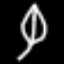
Label: leaf